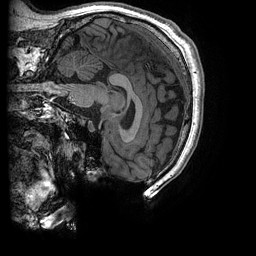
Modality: T1w
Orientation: sagittal
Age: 21
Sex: male
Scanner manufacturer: ge
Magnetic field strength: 3 T
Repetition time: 0.008184 s
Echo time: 0.003192 s